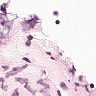
Metastatic tissue present: no